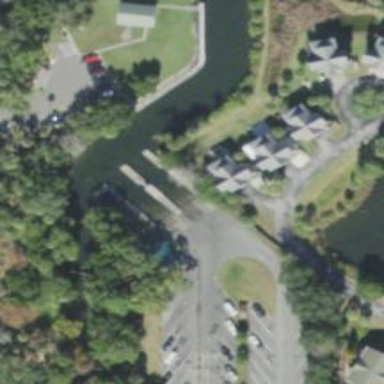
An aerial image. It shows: Slipway on leisure land.